Interaction volume radius: 10 \u00c5
Interaction volume height: 10 \u00c5
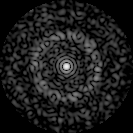
Disorder parameter: 0.8237